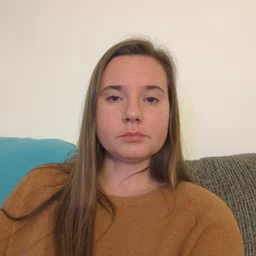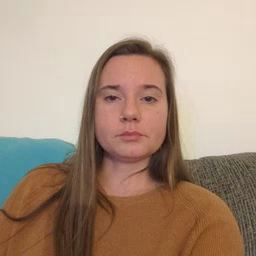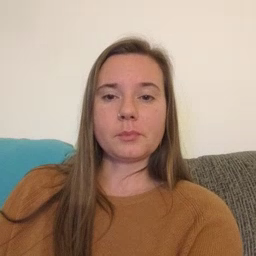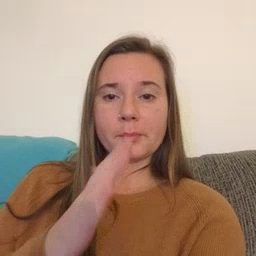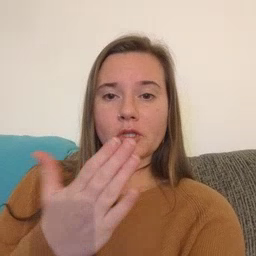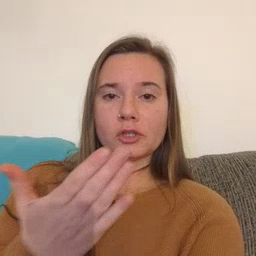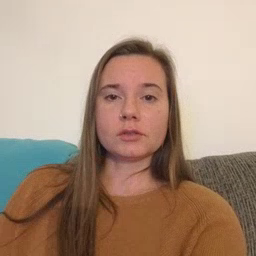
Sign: book